Question: I created a new project (SpringMVC) using IntelliJ and I don't know how to change logging level of SpringMVC, so I could only see warnings/errors.

That's how it looks - when I run tests, the console is cluttered with INFO and test results. Please, help me get rid of this.
Regards.
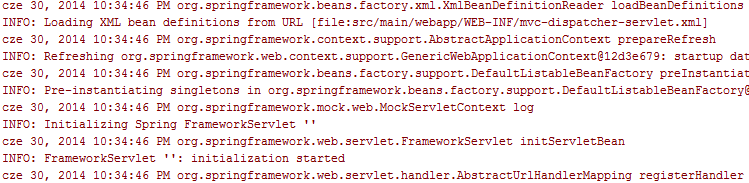
Answer: that you've mentioned in the screenshot is not a part of spring MVC, it resides in spring-beans module.
So I guess your question is essentially how to manage spring logs.
Well, spring files from the point of view of logging configuration behaves just like any other file.
Internally spring uses commons-logging: In this file take a look on method (I'm using spring 3.2.0) it's responsible to print the first statement you show in this snippet.
It uses internally a logger defined in its superclass
and it's a commons logging class. This means that you might use any actual implementation and configure the logging as you wish.
For example you may use log4j or java.util.logging since commons logging doesn't actually provide a concrete implementation for logging facilities.
Now you're probably already using some logging implementation. If its log4j you just need to configure the commons logging to use the log4j implementation under the hood and then configure loggers/appender as you usually do in log4j.
For example, for property files based configuration, use:
'''
log4j.category.org.springframework=WARN, yourAppenderToHandleSpringLogs
'''
This should work, but to associate commons-logging with log4j, If I'm remember correctly you might want to use file and associate the log4j:
More information on actual configuration can be found :<URL>
Hope this helps